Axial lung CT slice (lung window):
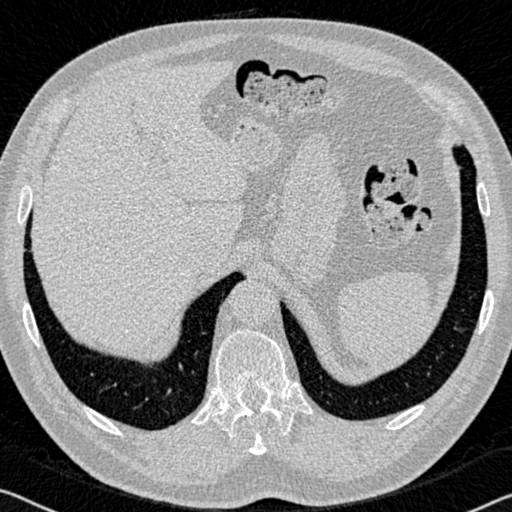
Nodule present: no